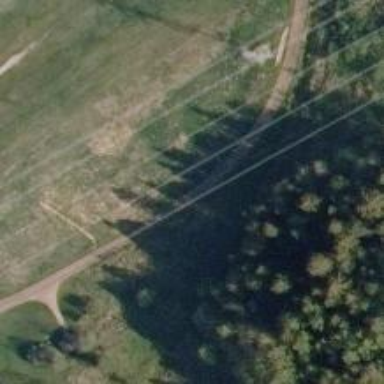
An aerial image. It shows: Path in golf course with grade2 track type.